Question: Screenshot :

How do I change that yellow color to blue or another color? Should I edit or add any xml file in framework-res.apk? I want to change the yellow color to cyan.
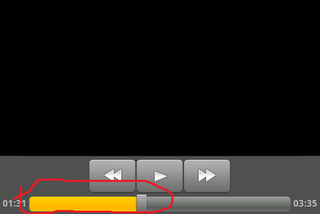
Answer: You can refer the following link:
<URL>